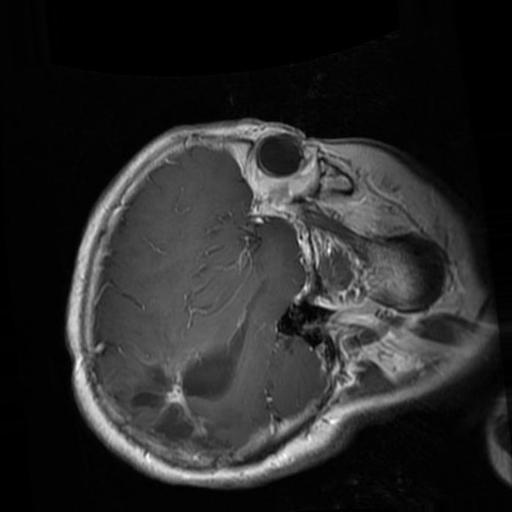
Label: brain_glioma